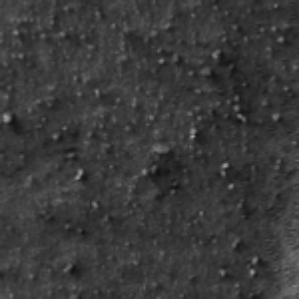
Label: frost